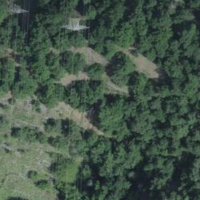
EUNIS habitat code: 43
Species observed at this site:
Saponaria ocymoides